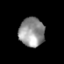
Tissue: prostate
Cell type: T cells
Senescence score: 0.3611
Nuclear area (px): 722
Mean DAPI intensity: 147.349